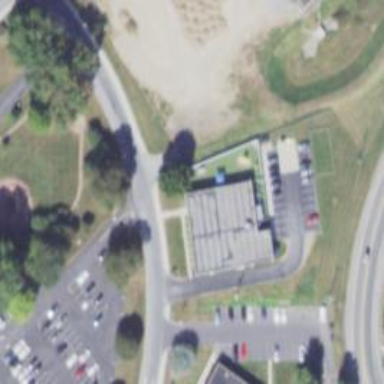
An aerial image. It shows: Kindergarten.